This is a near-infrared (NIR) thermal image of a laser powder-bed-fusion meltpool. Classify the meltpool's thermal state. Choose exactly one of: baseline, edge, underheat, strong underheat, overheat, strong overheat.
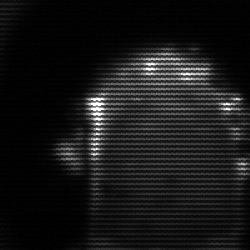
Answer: baseline